Aerial crown-view tile of a tropical tree (Barro Colorado Island, Panama), acquired 20250616:
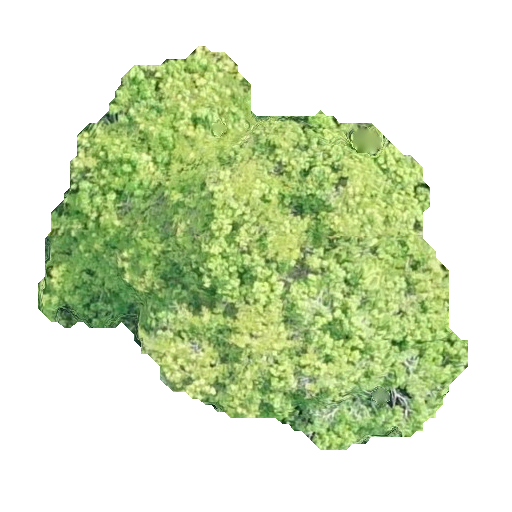
Species: Handroanthus guayacan
GBIF accepted scientific name: Handroanthus guayacan
Crown area: 163.379 m²